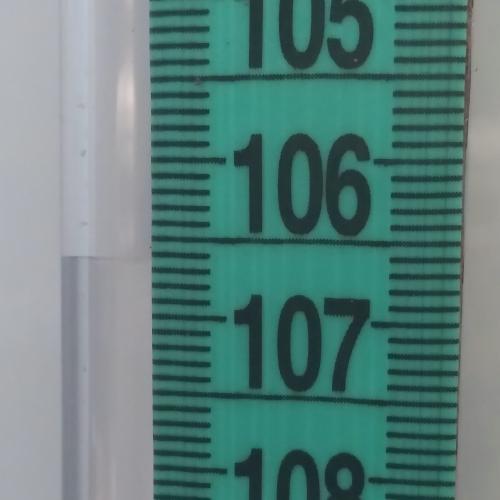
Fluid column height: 106.6 cm